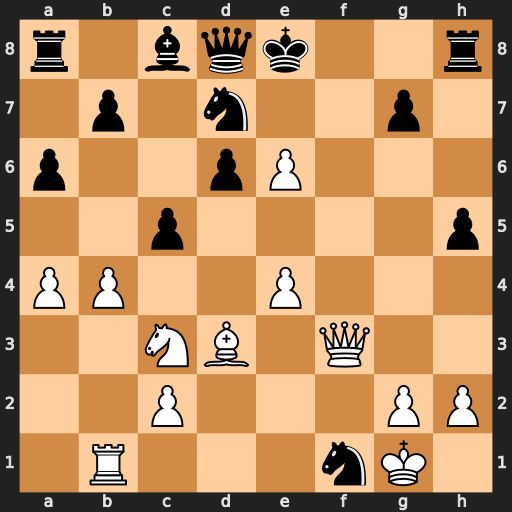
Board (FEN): r1bqk2r/1p1n2p1/p2pP3/2p4p/PP2P3/2NB1Q2/2P3PP/1R3nK1
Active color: w
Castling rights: kq
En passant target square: -
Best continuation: Qf7#